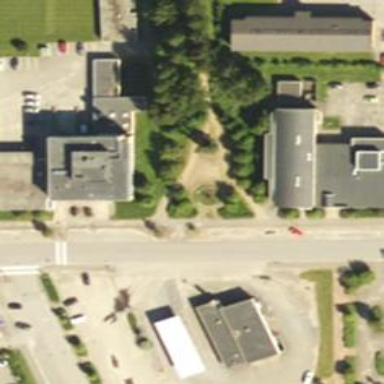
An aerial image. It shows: Cycleway.